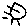
Label: sun